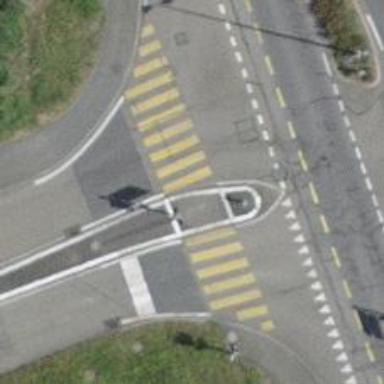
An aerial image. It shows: Kerb serving as barrier.